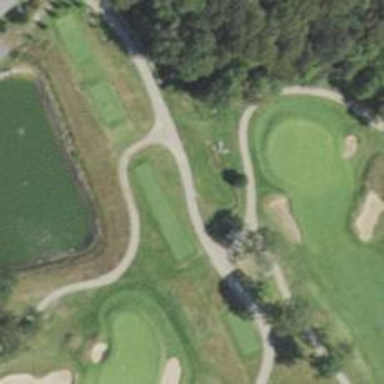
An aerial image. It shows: Golf cartpath that is also road path.